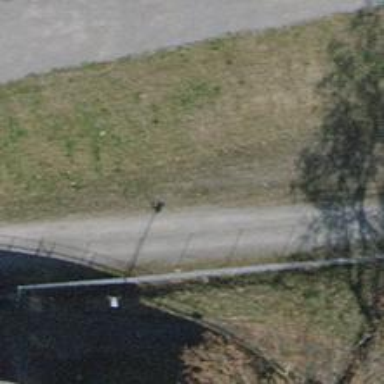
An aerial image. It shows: Footway with fine gravel surface.